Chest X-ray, PA view. Patient: 65 years old, sex F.
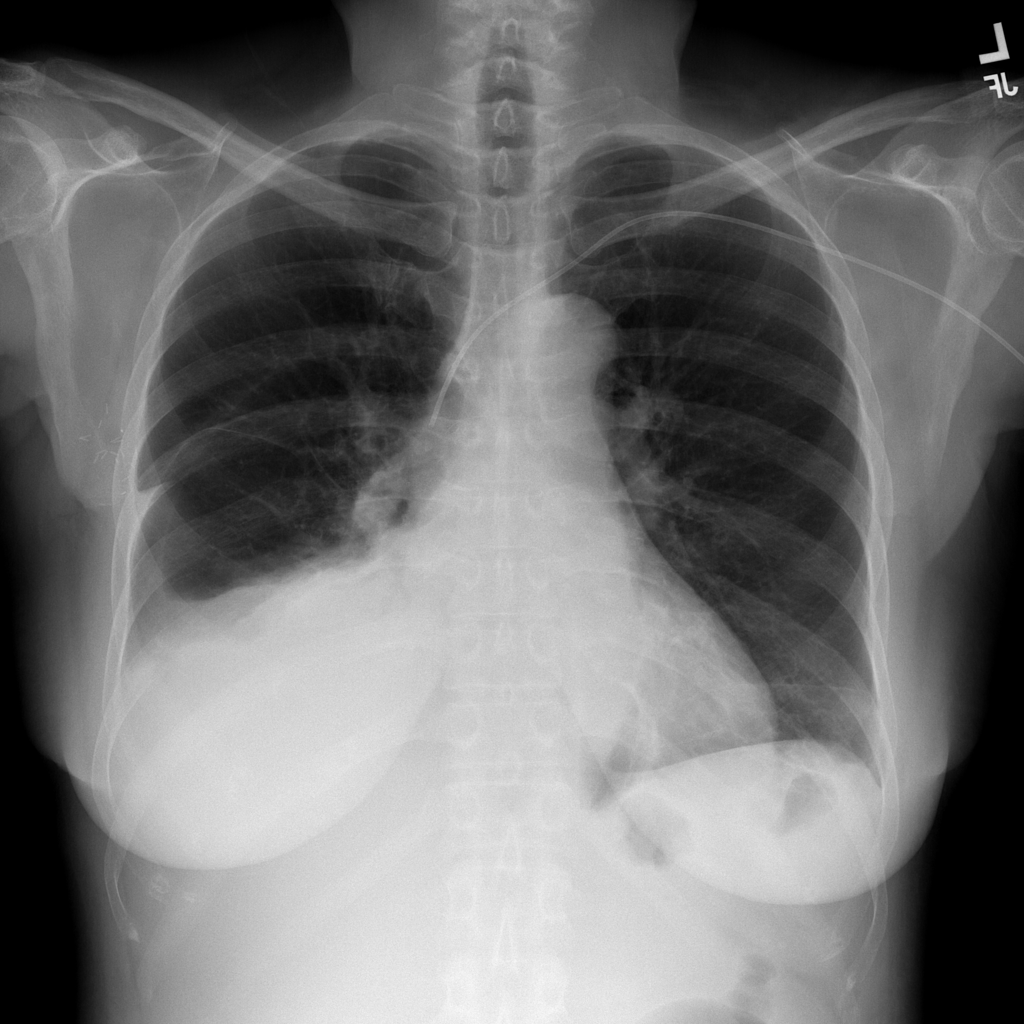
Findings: Effusion